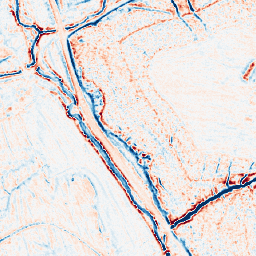
Category: edge_preserving
Decomposition family: bilateral
Decomposition parameters: d: 9
sigma_color: 75
sigma_space: 150
Upsampling method: area
Upsampling parameters: scale: 2
Upsampling scale: 2